Question: I'm need to use SWI-prolog to solve a logic puzzle for homework, but I find the syntax and meaning very cumbersome even with my programming background. The problem I'm facing are error about singleton variables and the puzzle return false.
This is what i've done so far:
'''
:- use_module(library(clpfd)).
sends(K,priscilla,C),
C#\=rose.
sends(carol,L,rose).
sends(dick,L,sun).
sends(K,L,landscape).
sends(bob,rhonda,C).
sends(edna,quincy,C).
sends(K,simon,deer).
sends(K,tina,C).
solve :-
sends(
[alice,bob,carol,dick,edna],
[priscilla,rhonda,quincy,simon,tina],
[rose,heart,sun,landscape,deer]).
'''
This is the question, a gentle nudge in the right direction or a answer which helps me understand the language better would be greatly appreciated!

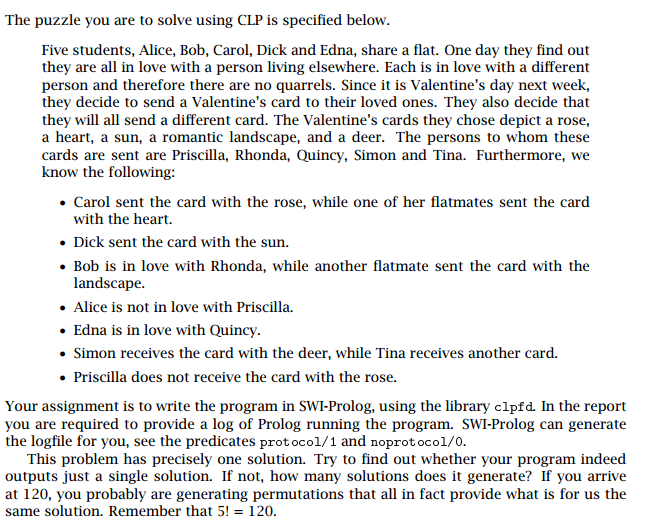
Answer: You're going to get a singleton error everywhere you have a single use variable. This appears to be your only use of variables, so I expect you get it a lot. Your code above is equivalent to:
'''
sends(_,priscilla,C),
C#\=rose.
sends(carol,_,rose).
sends(dick,_,sun).
sends(_,_,landscape).
sends(bob,rhonda,_).
sends(edna,quincy,_).
sends(_,simon,deer).
sends(_,tina,_).
'''
If it looks weird or wrong with singleton variables replaced with '_', it's a good indicator that you're missing logic. Do note that the arguments to 'sends/3' as you've written seem to be solely atomic, which makes this invocation especially queer:
'''
sends(
[alice,bob,carol,dick,edna],
[priscilla,rhonda,quincy,simon,tina],
[rose,heart,sun,landscape,deer]).
'''
There's no reason to expect Prolog to magically convert this use of 'sends/3' with lists into some other invocation with atoms. I have no idea what you're expecting to happen here.
These kinds of puzzles are very popular assignment problems for Prolog. Search the archives here--there have been several just in the last few days--and you should find some inspiration.